Interaction volume radius: 5 \u00c5
Interaction volume height: 25 \u00c5
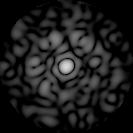
Disorder parameter: 0.8374